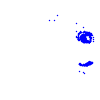
Particle: electron